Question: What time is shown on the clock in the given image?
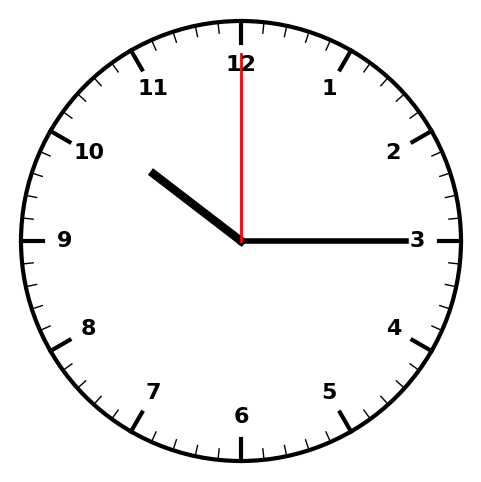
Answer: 10:15:00